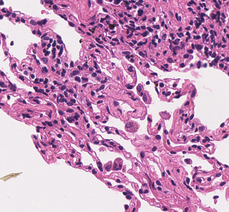
Tumor epithelial tissue: no
Tumor-associated stroma tissue: no
Normal tissue: yes